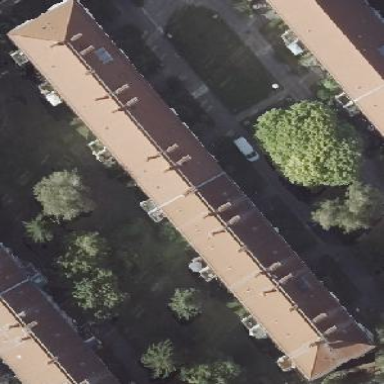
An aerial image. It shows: Residential building with apartments. The roof has hipped shape.